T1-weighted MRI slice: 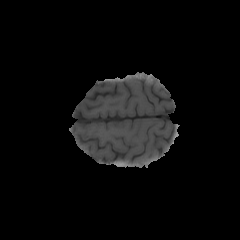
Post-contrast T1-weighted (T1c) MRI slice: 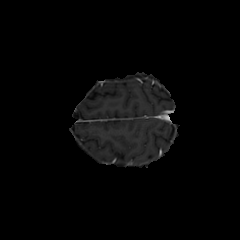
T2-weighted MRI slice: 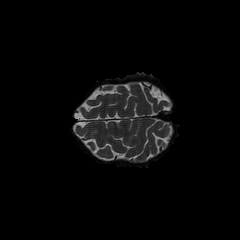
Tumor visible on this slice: no